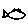
Label: fish